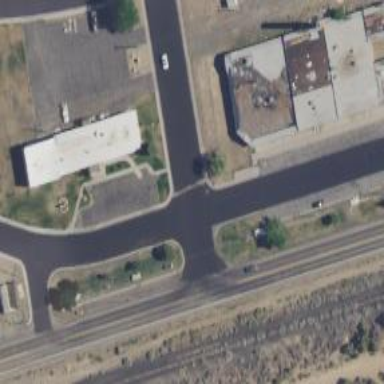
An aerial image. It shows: Road with stop sign.